Aerial crown-view tile of a tropical tree (Barro Colorado Island, Panama), acquired 20241216:
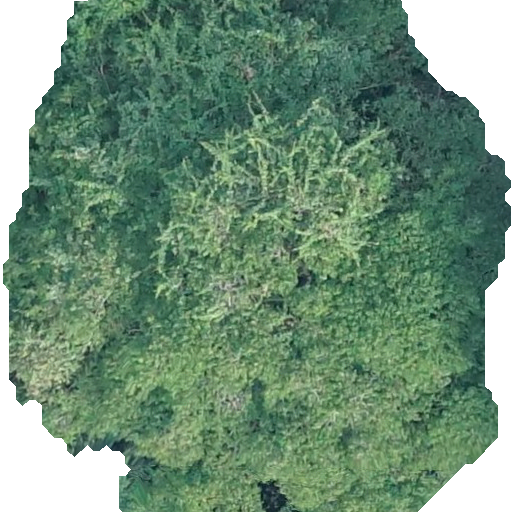
Species: Hura crepitans
GBIF accepted scientific name: Hura crepitans
Crown area: 341.485 m²